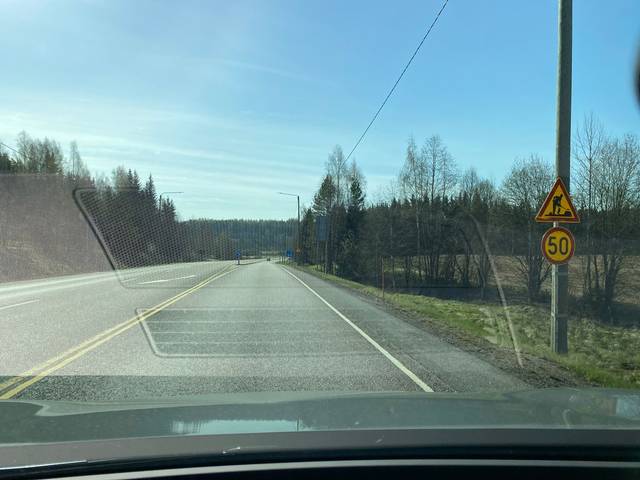
Region: Finland
Coordinates: 60.466, 24.311